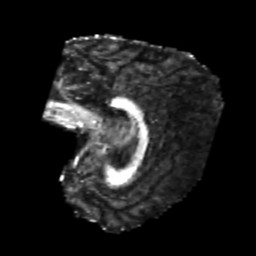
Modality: FA
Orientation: sagittal
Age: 26
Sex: female
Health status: healthy
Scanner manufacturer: philips
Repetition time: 7.388 s
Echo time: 0.08599 s